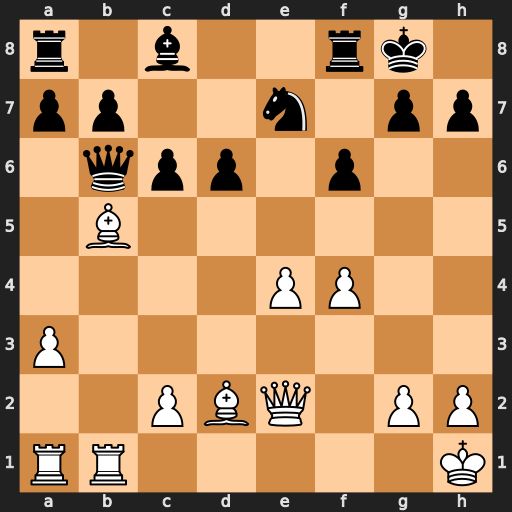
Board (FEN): r1b2rk1/pp2n1pp/1qpp1p2/1B6/4PP2/P7/2PBQ1PP/RR5K
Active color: w
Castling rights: -
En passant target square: -
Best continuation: Bc4+ Kh8 Rxb6